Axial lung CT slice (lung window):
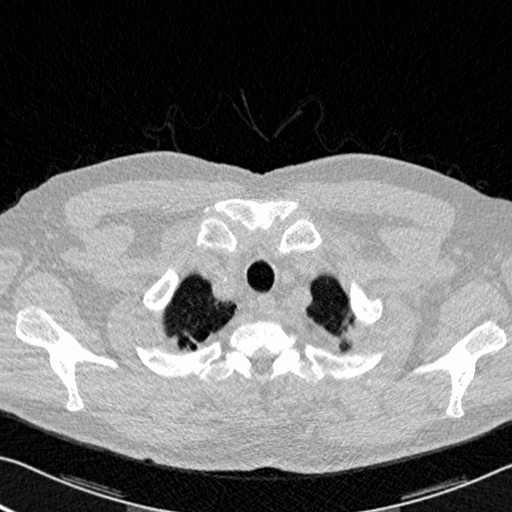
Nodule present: no